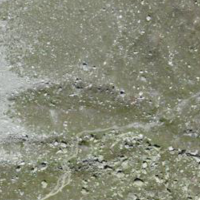
EUNIS habitat code: 31
Species observed at this site:
Aster alpinus
Dryas octopetala